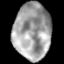
Tissue: lung
Cell type: Epithelial cells
Senescence score: 0.2067
Nuclear area (px): 2051
Mean DAPI intensity: 161.582